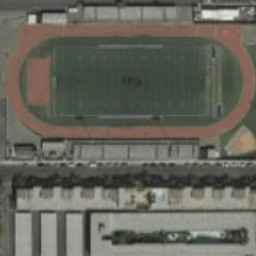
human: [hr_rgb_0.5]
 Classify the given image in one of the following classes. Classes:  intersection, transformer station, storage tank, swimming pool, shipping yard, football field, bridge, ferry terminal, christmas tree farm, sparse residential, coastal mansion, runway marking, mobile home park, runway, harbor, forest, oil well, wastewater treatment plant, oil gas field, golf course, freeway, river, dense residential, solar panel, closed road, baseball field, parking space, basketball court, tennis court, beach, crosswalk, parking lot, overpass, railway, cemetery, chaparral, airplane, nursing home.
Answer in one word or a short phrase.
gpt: football field